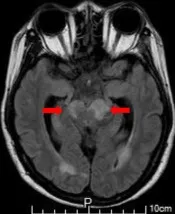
Cerebral peduncle and periventricular white matter of temporal horn.
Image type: radiology (mri)